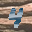
Label: 4